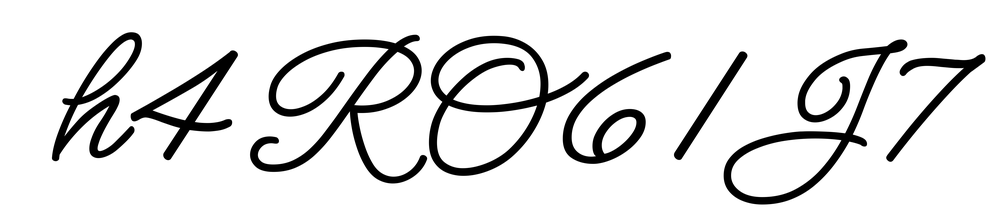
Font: MeowScript-Regular